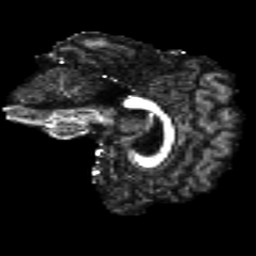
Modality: FA
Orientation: sagittal
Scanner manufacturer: siemens
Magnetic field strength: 3 T
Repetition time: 4.16 s
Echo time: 0.0806 s